Aerial crown-view tile of a tropical tree (Barro Colorado Island, Panama), acquired 20250715:
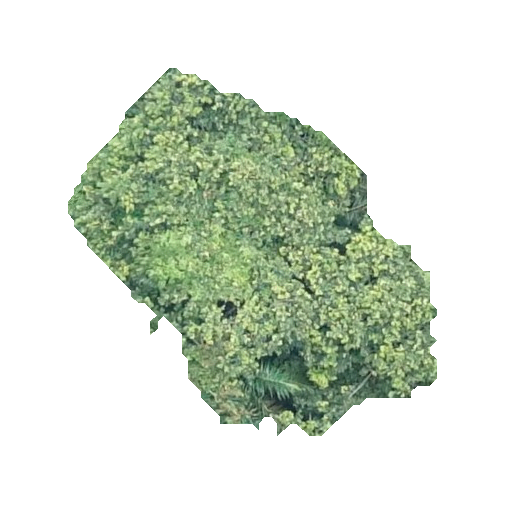
Species: Luehea seemannii
GBIF accepted scientific name: Luehea seemannii
Crown area: 122.594 m²